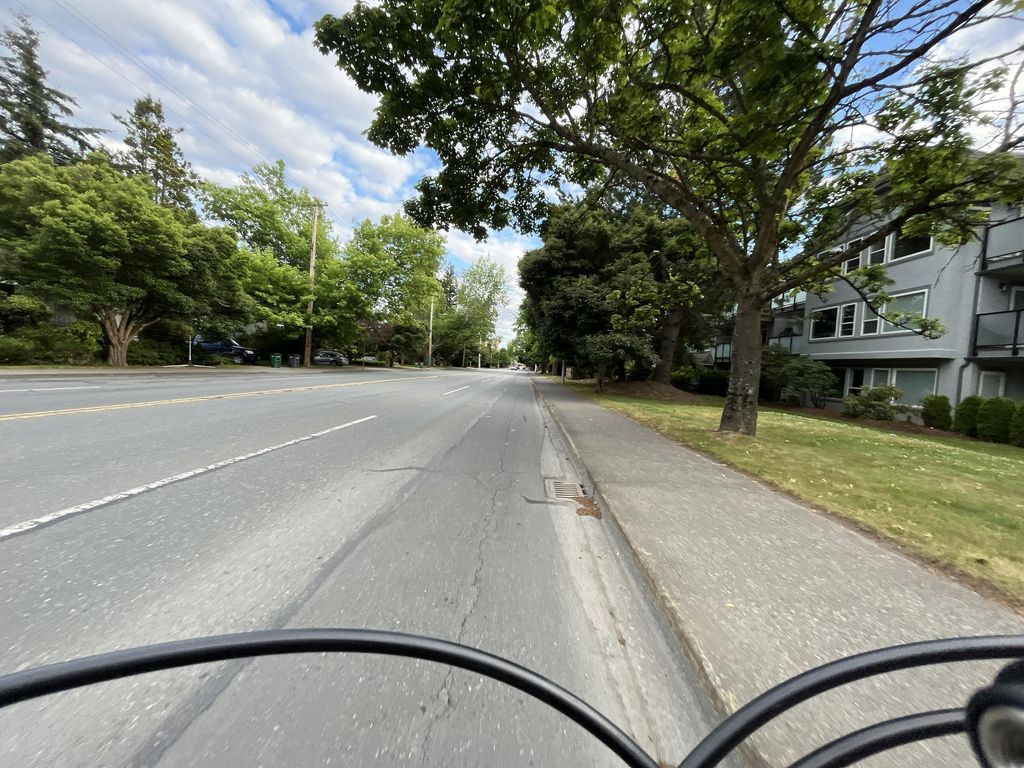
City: victoria